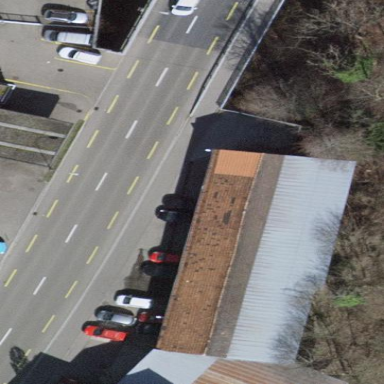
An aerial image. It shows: Industrial building.